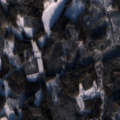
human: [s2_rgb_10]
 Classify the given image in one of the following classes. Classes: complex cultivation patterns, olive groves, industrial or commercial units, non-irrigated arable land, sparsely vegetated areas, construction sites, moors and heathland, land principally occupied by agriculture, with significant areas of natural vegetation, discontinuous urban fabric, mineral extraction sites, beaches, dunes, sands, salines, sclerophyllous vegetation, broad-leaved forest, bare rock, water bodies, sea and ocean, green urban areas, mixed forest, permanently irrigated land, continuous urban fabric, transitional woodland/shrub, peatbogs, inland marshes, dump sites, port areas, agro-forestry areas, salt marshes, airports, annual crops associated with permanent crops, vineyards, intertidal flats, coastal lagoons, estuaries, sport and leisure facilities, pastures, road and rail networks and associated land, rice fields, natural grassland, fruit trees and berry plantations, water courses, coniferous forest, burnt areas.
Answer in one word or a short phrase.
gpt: coniferous forest, mixed forest, transitional woodland/shrub, water bodies